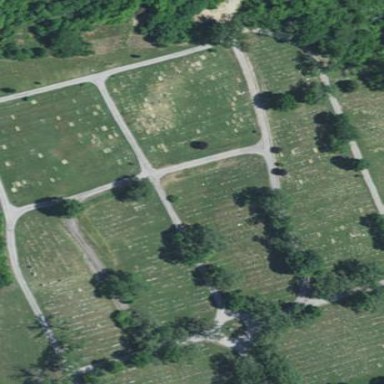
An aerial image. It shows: Cemetery.